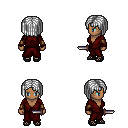
a pixel art fantasy rpg character, female body template, human, dark skin, red robe, magenta pants, white pageboy hairstyle, leather bracers, ghillies, dagger, four views (front, back, left, right), 2x2 character sprite sheet, small pixel art, hard edges, no anti-aliasing